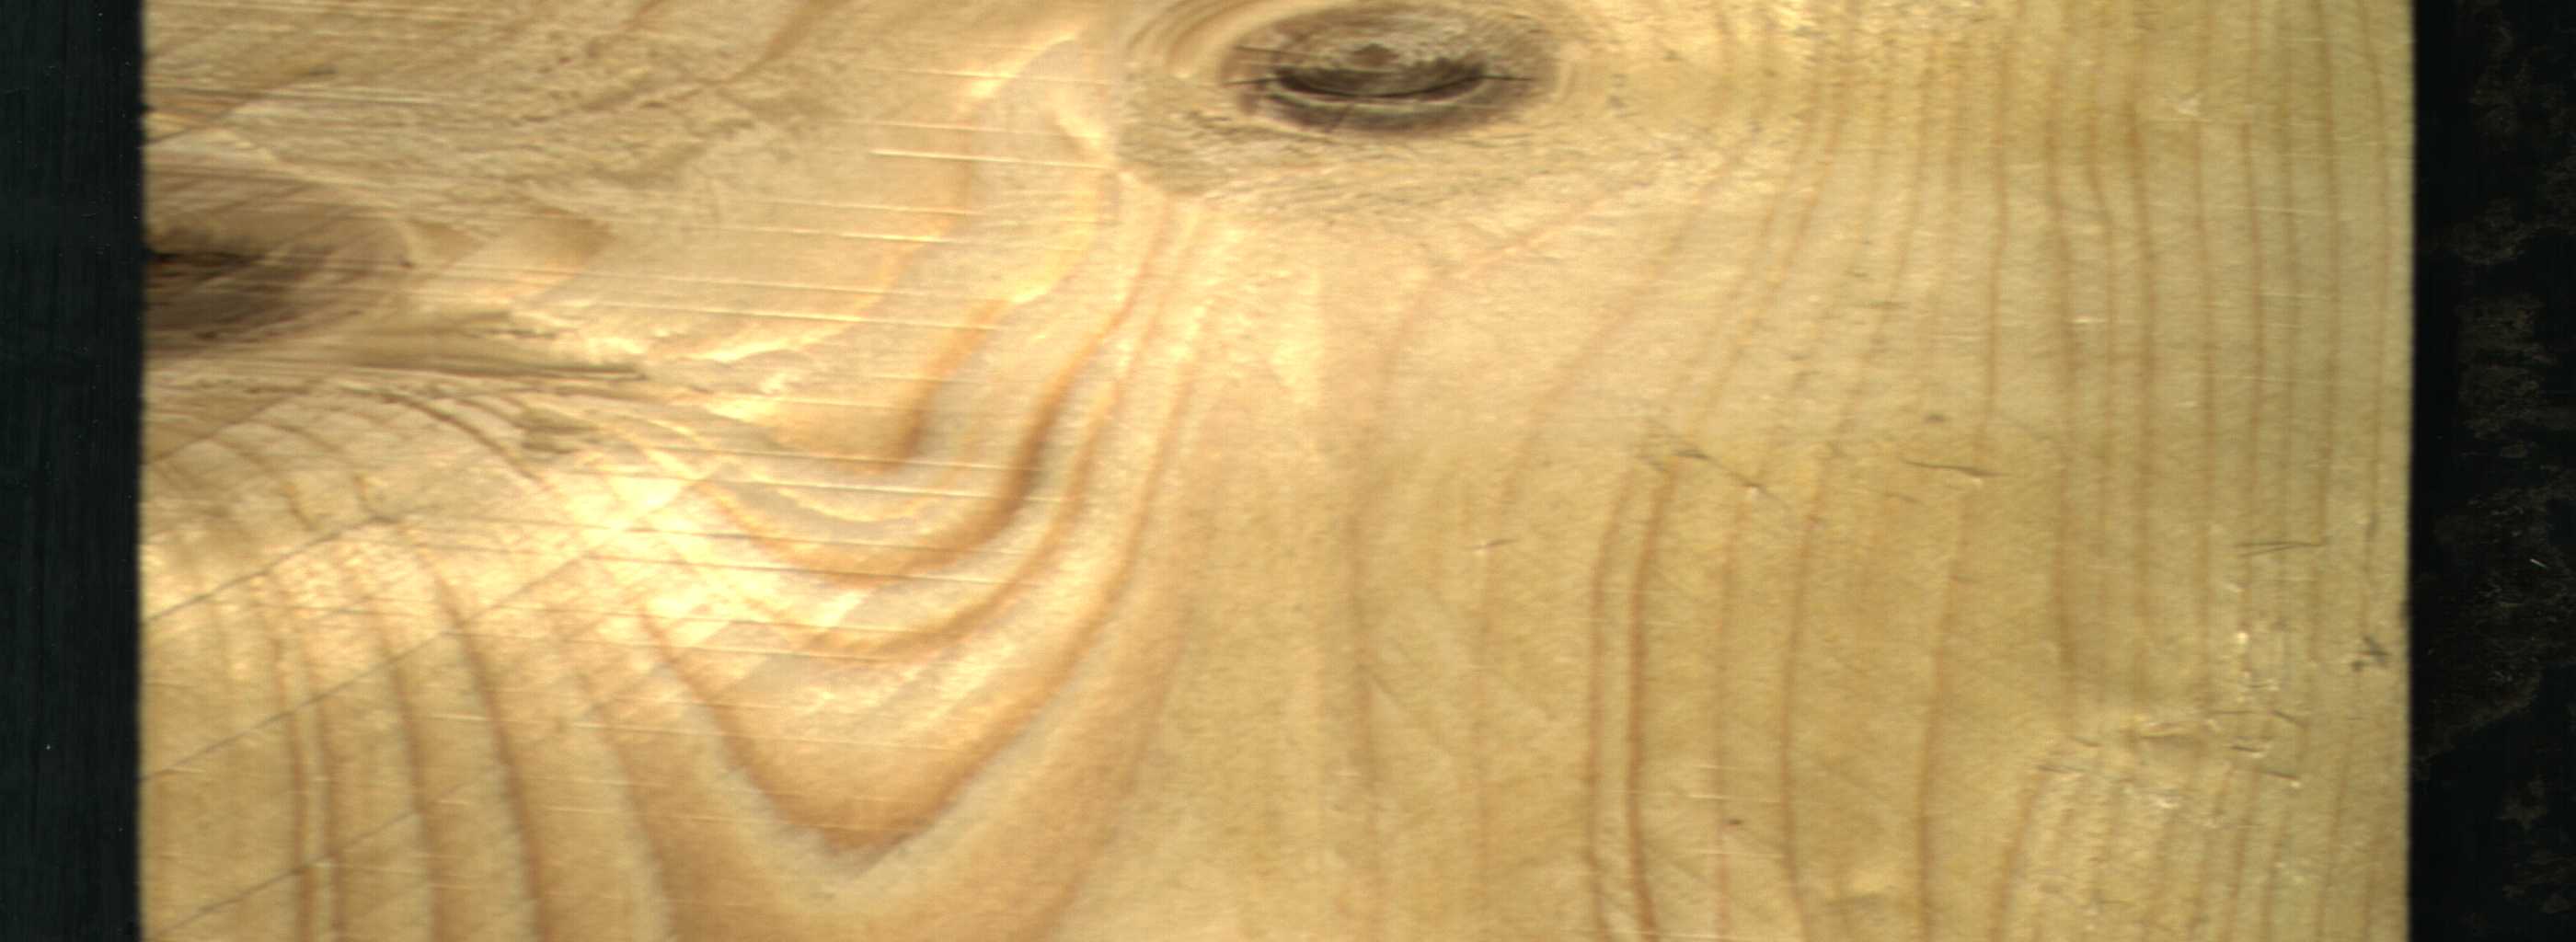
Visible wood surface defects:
Live_Knot
Live_Knot